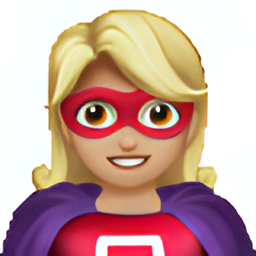
Name: woman superhero medium light skin tone
Emoji: 🦸🏼‍♀️
Group: People & Body
Sub-group: person-fantasy